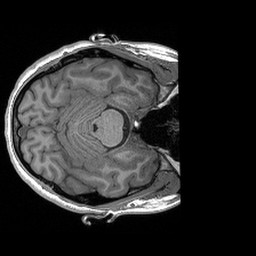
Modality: T1w
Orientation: axial
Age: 20
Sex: female
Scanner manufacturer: siemens
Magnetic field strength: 3 T
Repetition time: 2.4 s
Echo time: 0.00191 s